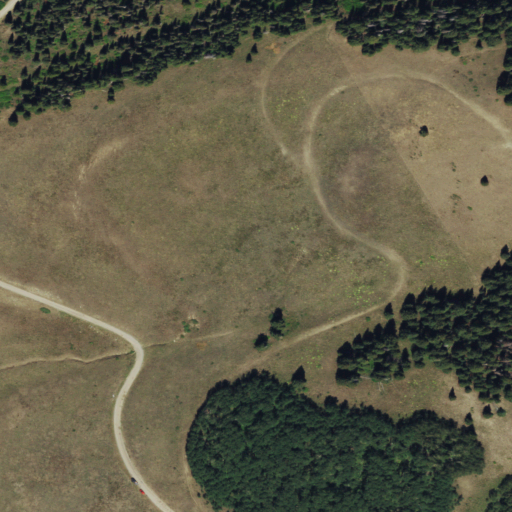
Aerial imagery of plain(s) in Colorado named Little Bear Park containing shrub, deciduous forest, evergreen forest, and mixed forest